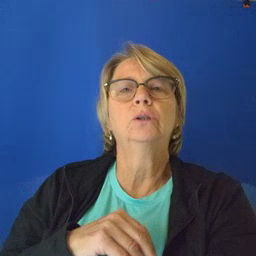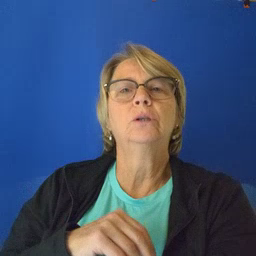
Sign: shirt